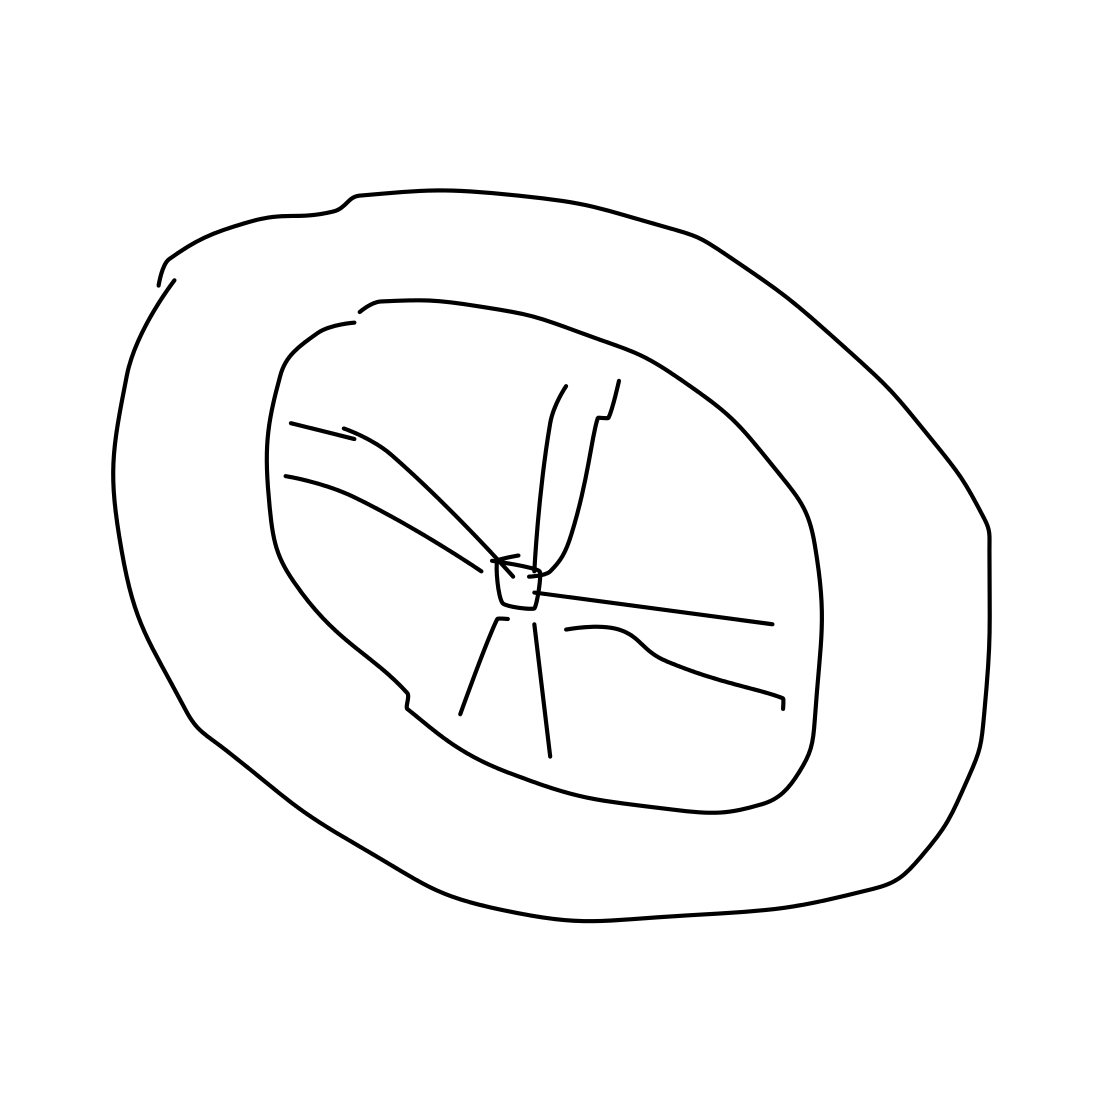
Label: wheel